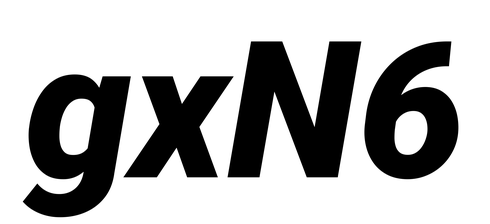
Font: Roboto-Italic_Black_Italic